Question: I'm trying to configure a new site.
I try to surf
and get the following error:

my web.config:
<URL>
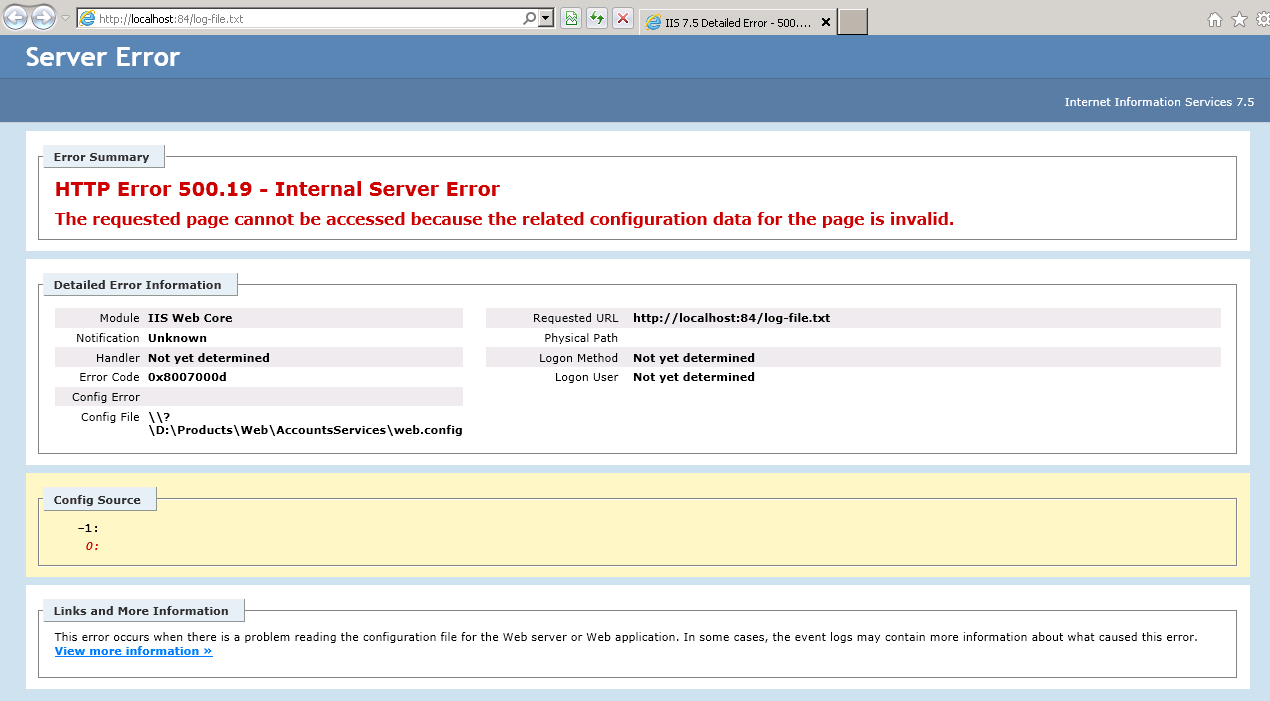
Answer: check these two solution:
<URL>
<URL>